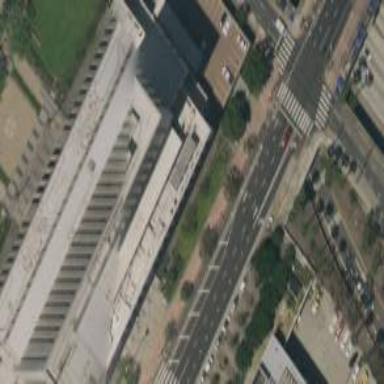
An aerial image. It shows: Office building serving as courthouse.